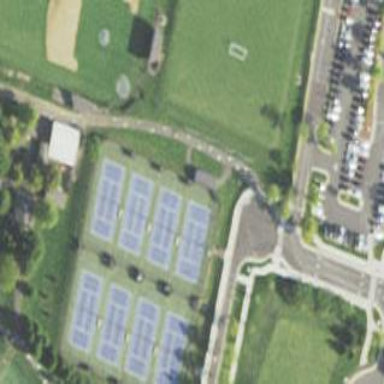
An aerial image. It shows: Tennis court on the leisure land pitch.